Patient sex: M
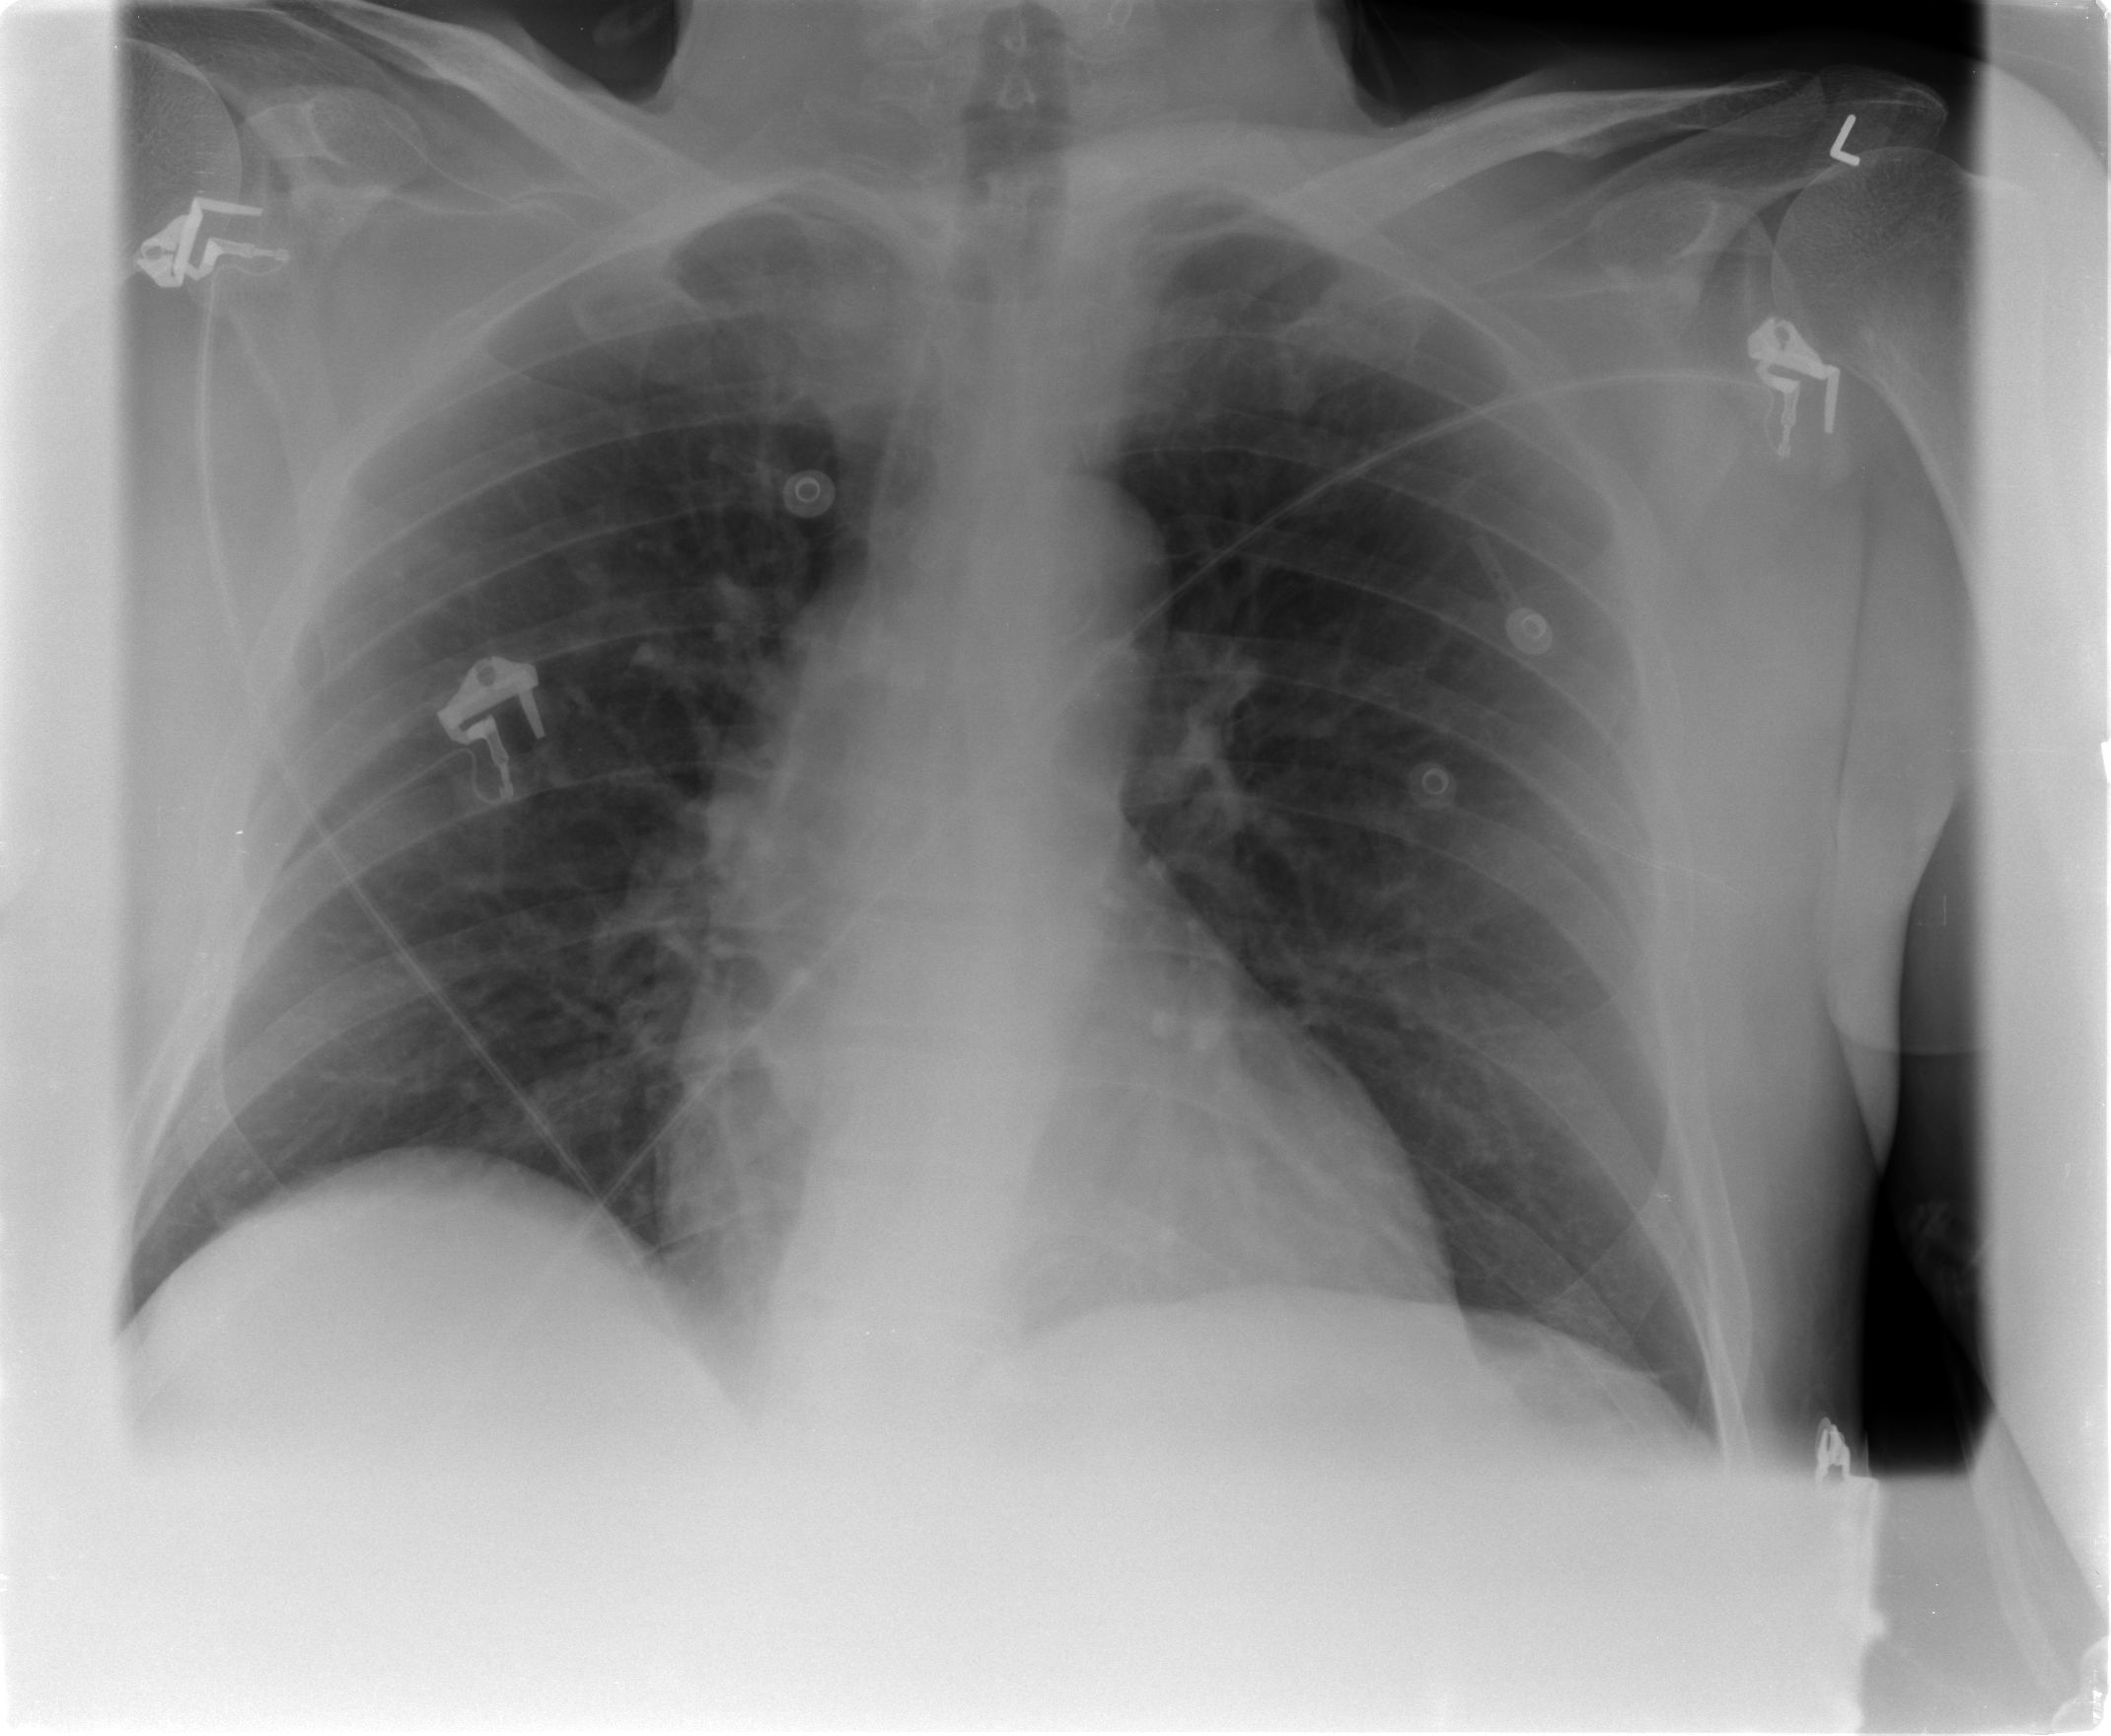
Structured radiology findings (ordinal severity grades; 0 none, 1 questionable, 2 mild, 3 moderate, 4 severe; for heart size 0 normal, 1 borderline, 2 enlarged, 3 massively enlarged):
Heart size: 0
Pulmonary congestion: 1
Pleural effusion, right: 0
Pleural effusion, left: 0
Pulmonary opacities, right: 0
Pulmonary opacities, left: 0
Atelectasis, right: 0
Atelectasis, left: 0